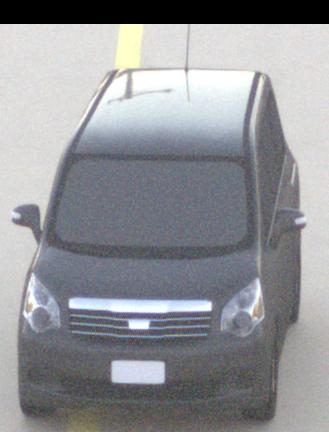
Make: Toyota
Model: Noah
Detailed model: Voxy R70G
Model produced from: 2007
Model produced until: 2013
Doors: 5
Color: gray
Road condition: dry road
Daytime: sunrise or sunset
Contrast: low contrast